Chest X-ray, PA view. Patient: 66 years old, sex M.
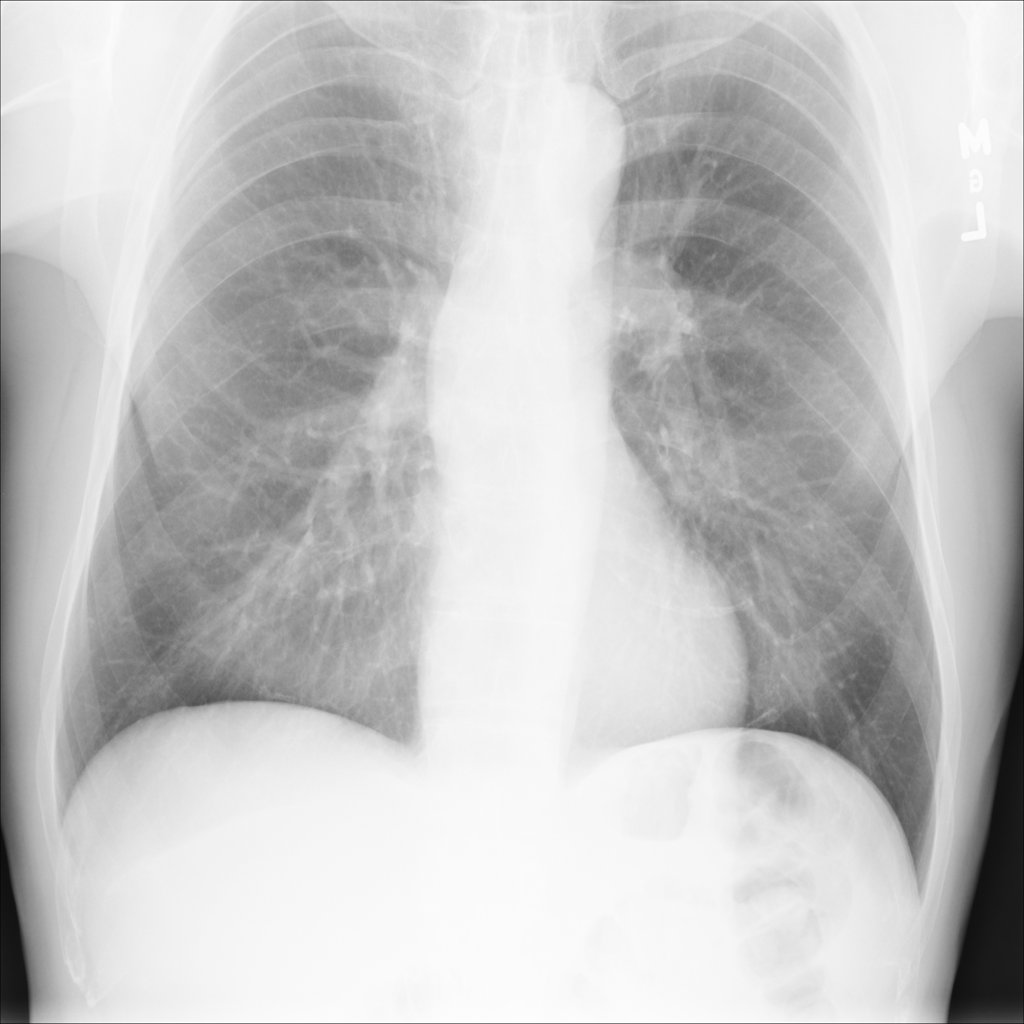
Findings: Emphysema